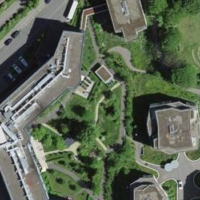
EUNIS habitat code: 53
Species observed at this site:
Larinioides sclopetarius
Medicago sativa